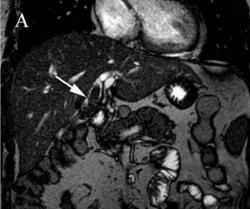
Case 1: A. Magnetic rResonance cholangiopancreatography (T2). The white arrows indicate bile duct stones in the hilum.
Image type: radiology (mri)